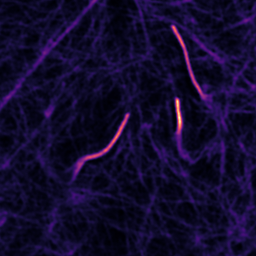
Label: Super-resolution F-actin image